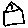
Label: house